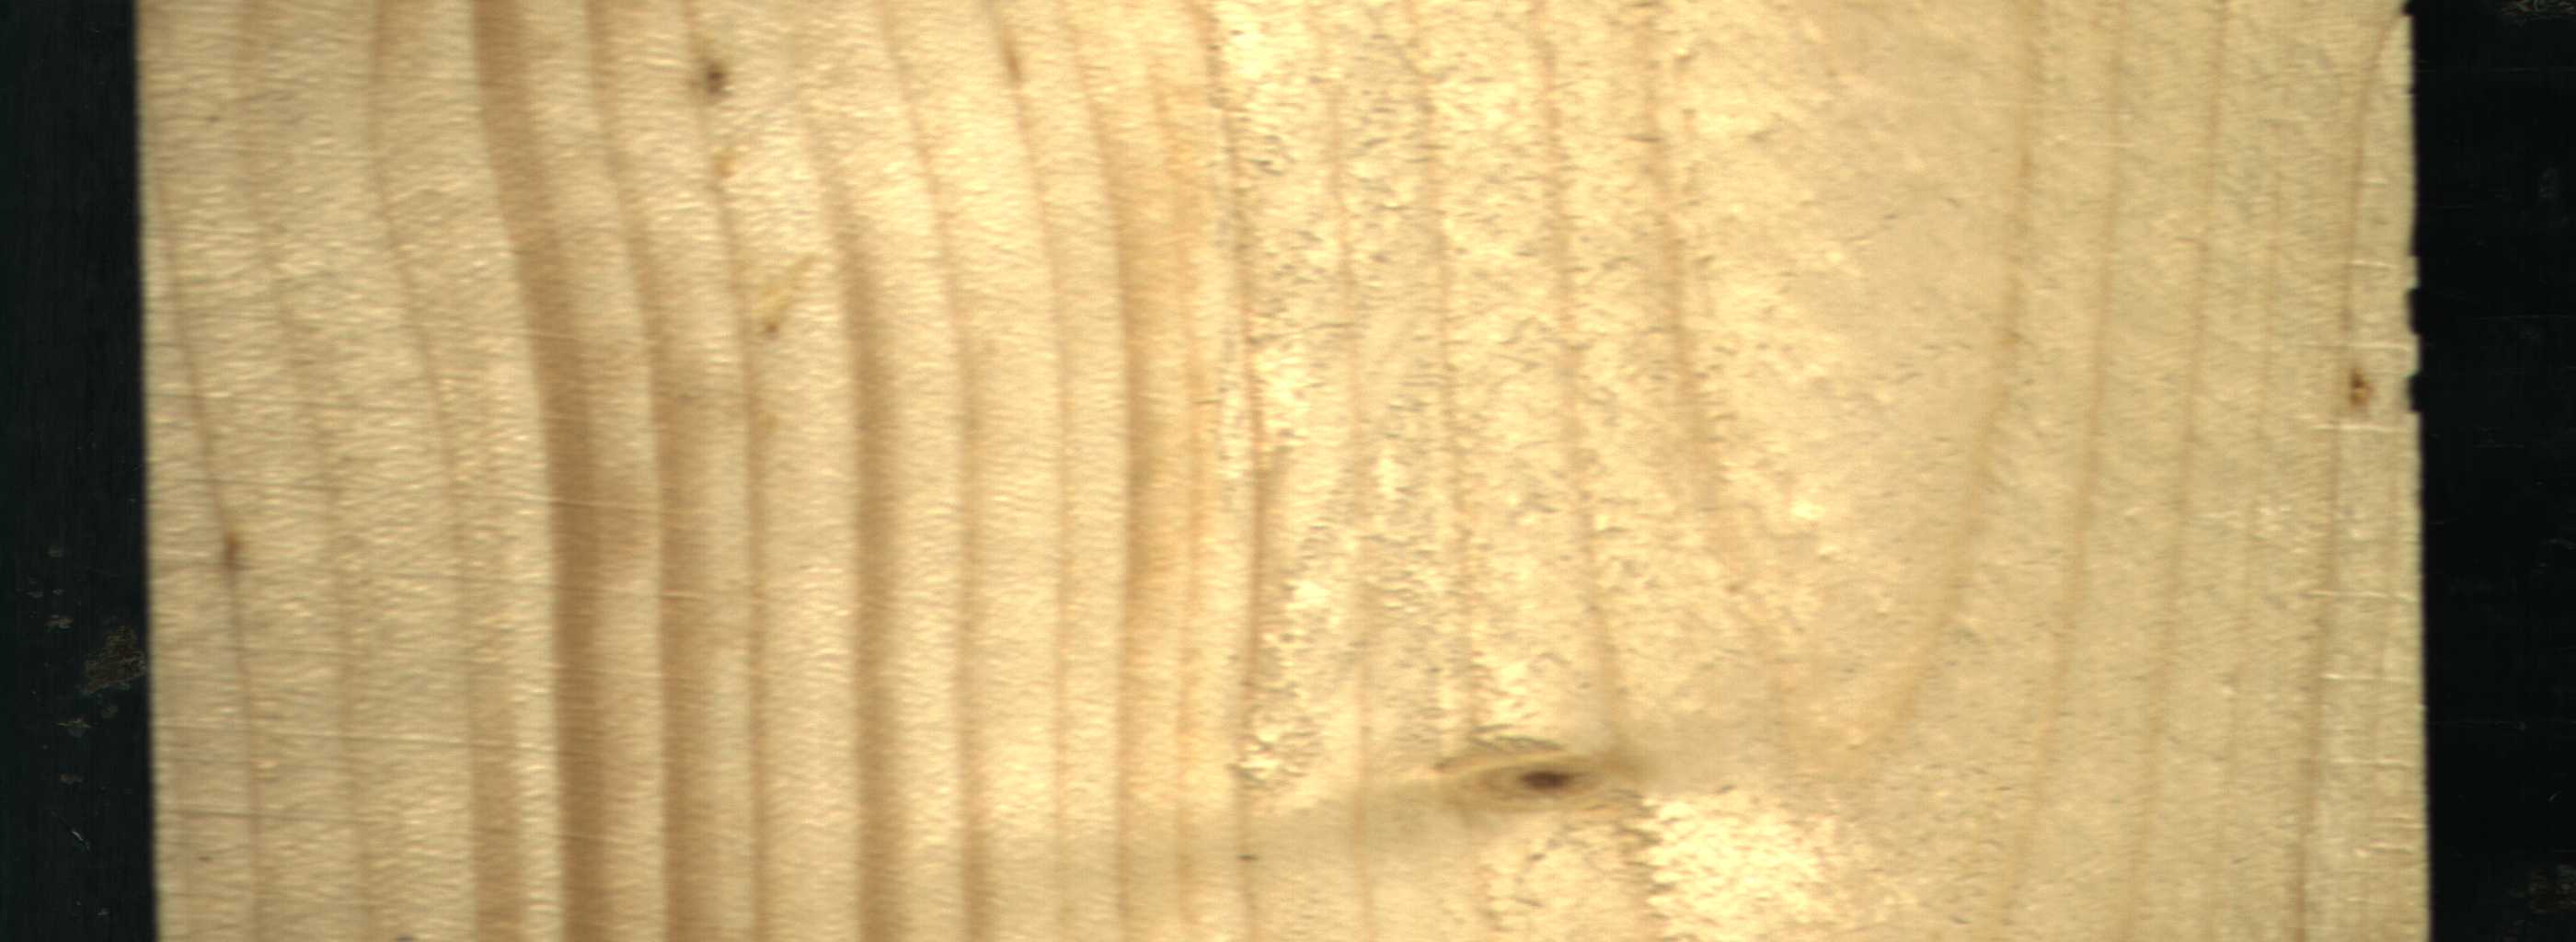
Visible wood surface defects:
Live_Knot